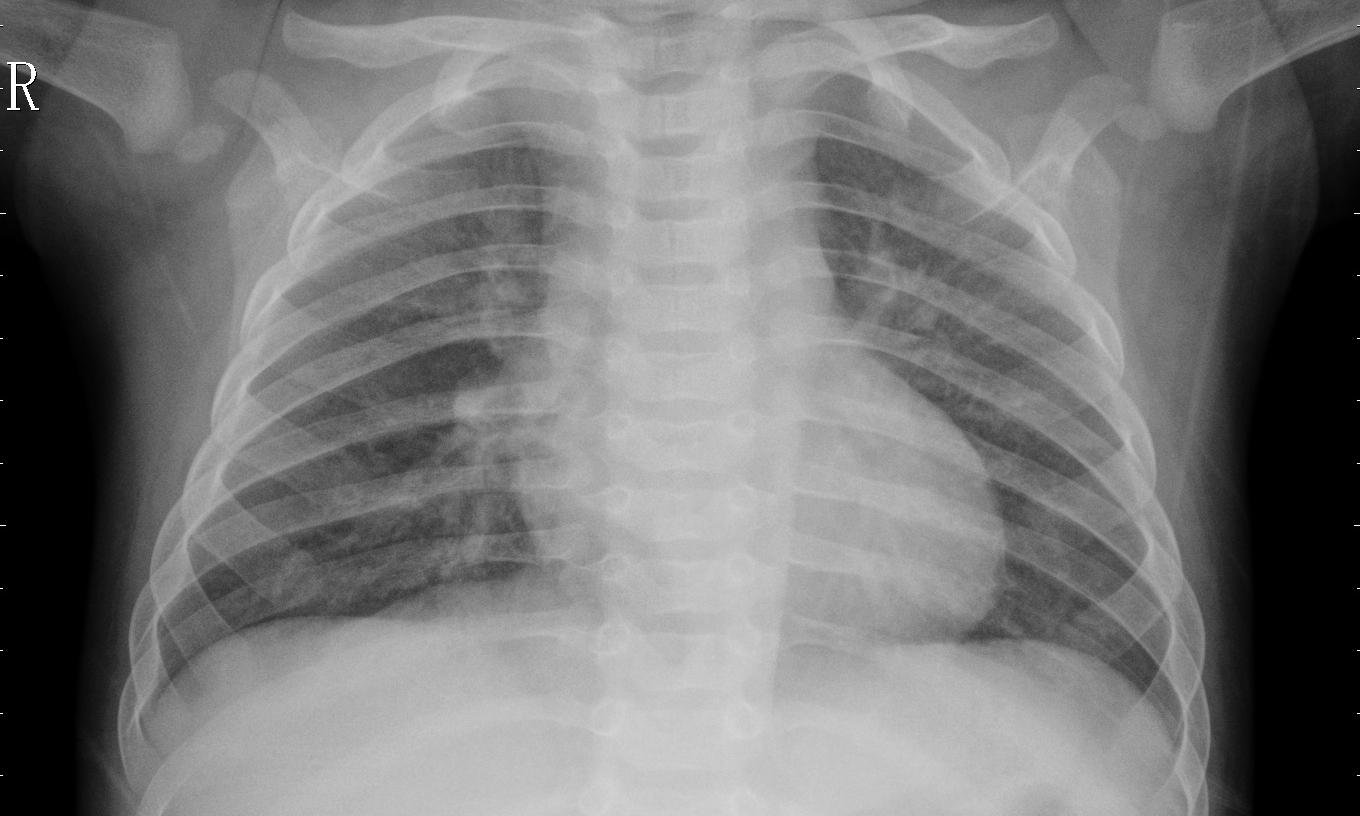
Diagnosis: PNEUMONIA